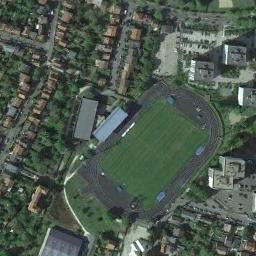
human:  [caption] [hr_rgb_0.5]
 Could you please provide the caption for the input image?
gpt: A track and field is built in the middle of a residential area, Surrounded by a lot of vegetation .

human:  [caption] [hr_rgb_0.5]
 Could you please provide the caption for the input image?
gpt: The track in the field is not colored .

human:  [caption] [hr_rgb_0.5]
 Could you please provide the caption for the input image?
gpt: There are many buildings next to the ground track field .

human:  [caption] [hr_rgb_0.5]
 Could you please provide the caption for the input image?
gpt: The ground track field is surrounded by some trees and lots of houses arranged neatly .

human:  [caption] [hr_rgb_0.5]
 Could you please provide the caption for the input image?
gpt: There are many buildings and trees around the ground track field with a black track .